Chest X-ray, AP view. Patient: 65 years old, sex F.
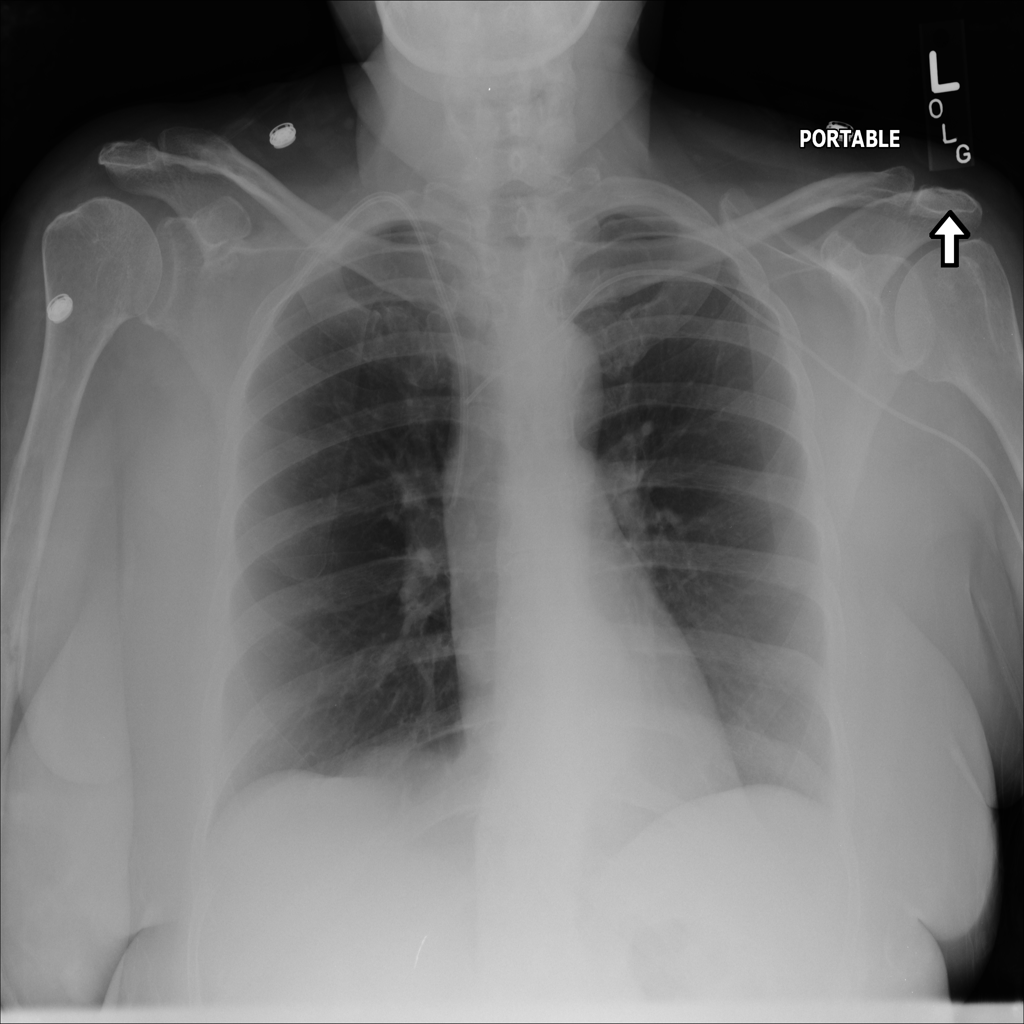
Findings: No Finding